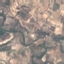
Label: PermanentCrop